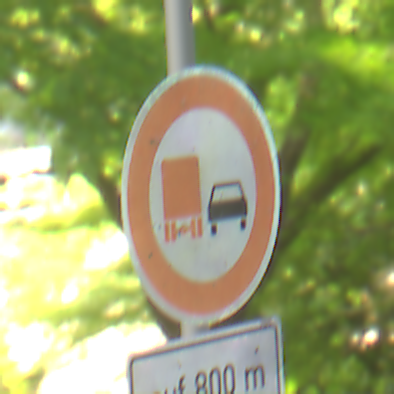
Verkehrszeichen: UeberholverbotKraftfahrzeuge
Zusatzzeichen unten: LaengeEinerStrecke5
Umgebung: Outdoor, RoadRail
Tageszeit: MorningAfternoon
Wetter: Clear
Licht: Natural
Jahreszeit: NotSpecified
Kontrast: LowContrast